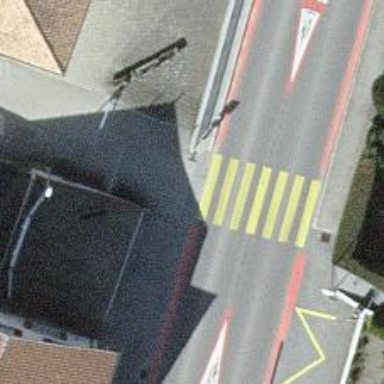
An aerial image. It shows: Cycle barrier.